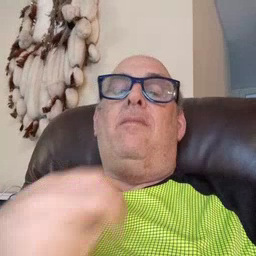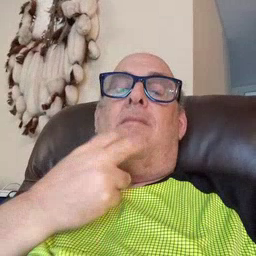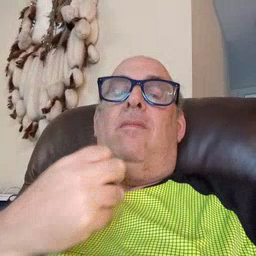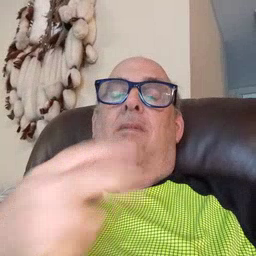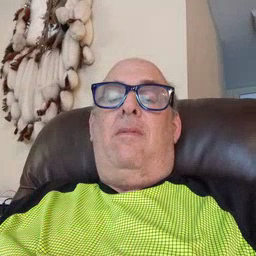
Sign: frog